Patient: sex M, age 71
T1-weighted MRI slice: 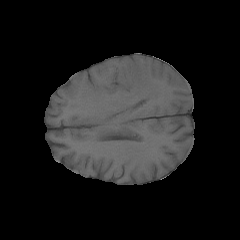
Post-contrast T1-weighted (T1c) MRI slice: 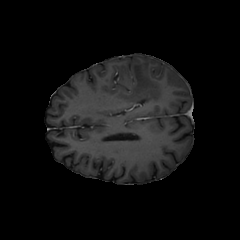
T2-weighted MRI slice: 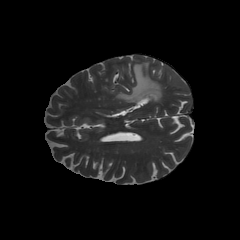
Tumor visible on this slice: yes
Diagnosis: Glioblastoma, IDH-wildtype
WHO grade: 4